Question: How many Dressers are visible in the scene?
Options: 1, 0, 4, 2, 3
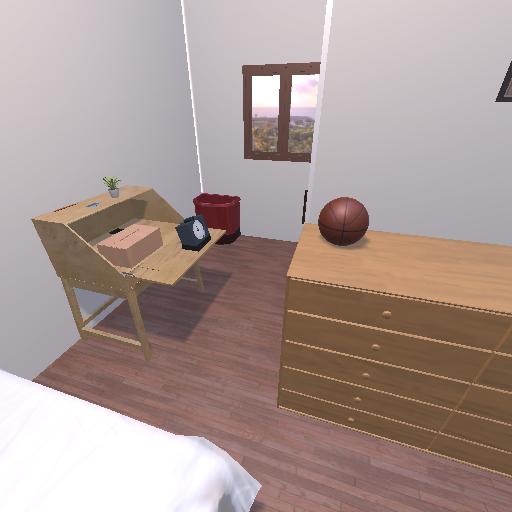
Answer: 1